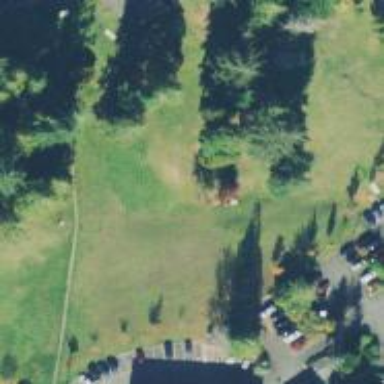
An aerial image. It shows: Disc golf hole.